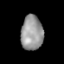
Tissue: lung
Cell type: Endothelial cells
Senescence score: 0.5917
Nuclear area (px): 750
Mean DAPI intensity: 151.243